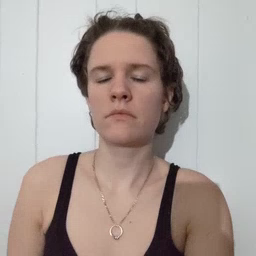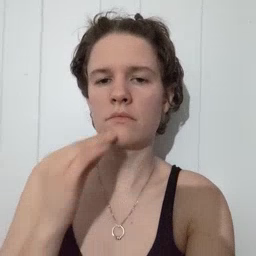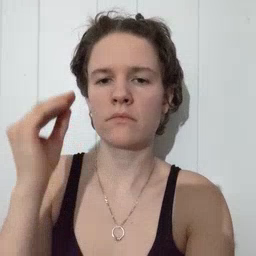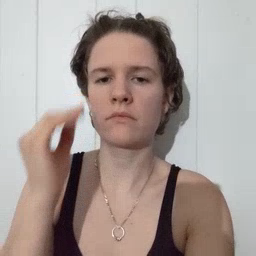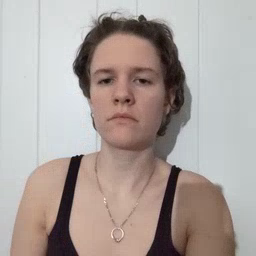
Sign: home